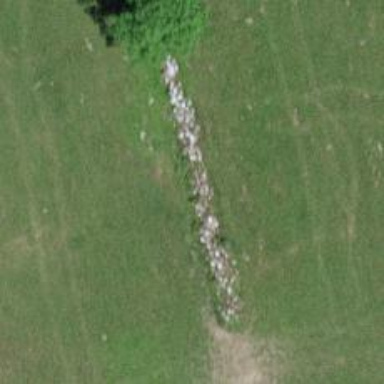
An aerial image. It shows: Wall made of dry stone.